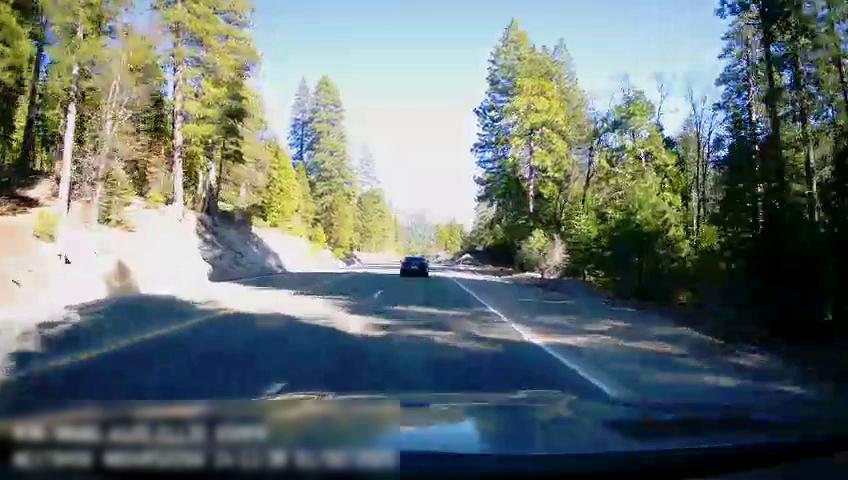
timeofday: Day
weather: Sunny
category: Drivable Space
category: Vehicles | Car
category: Lanes | Opposite Lane
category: Lanes | Current Lane
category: Lanes | Current Lane
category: Lanes | Opposite Lane
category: Lanes | Current Lane